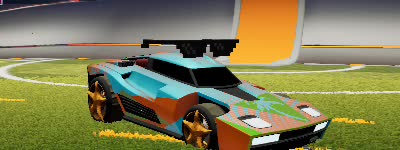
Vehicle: breakout